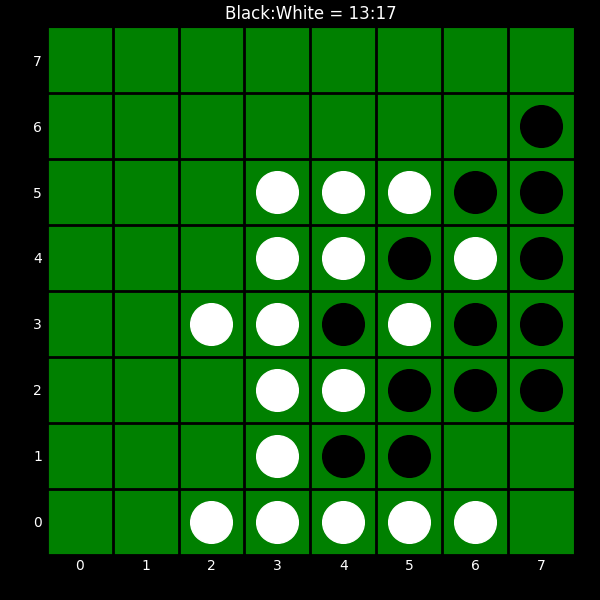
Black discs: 13
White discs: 17